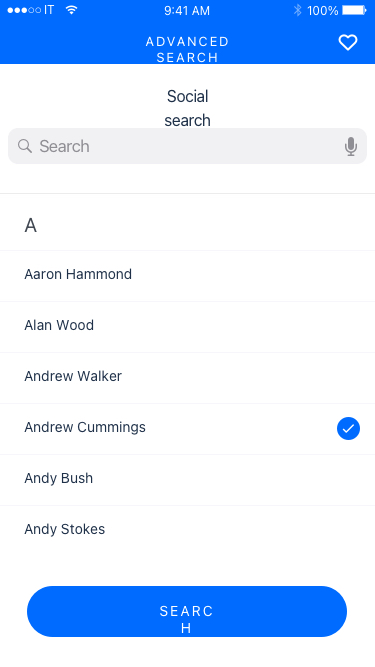
Text in this UI design:
SEARCH
A
Aaron Hammond
Alan Wood
Andrew Walker
Andrew Cummings
Andy Bush
Andy Stokes
Social search
ADVANCED SEARCH
100%
9:41 AM
IT